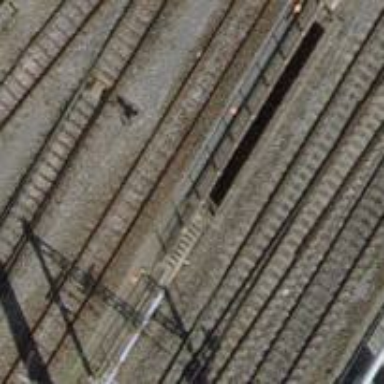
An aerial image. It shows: Rail yard with electrified contact lines for the trains.